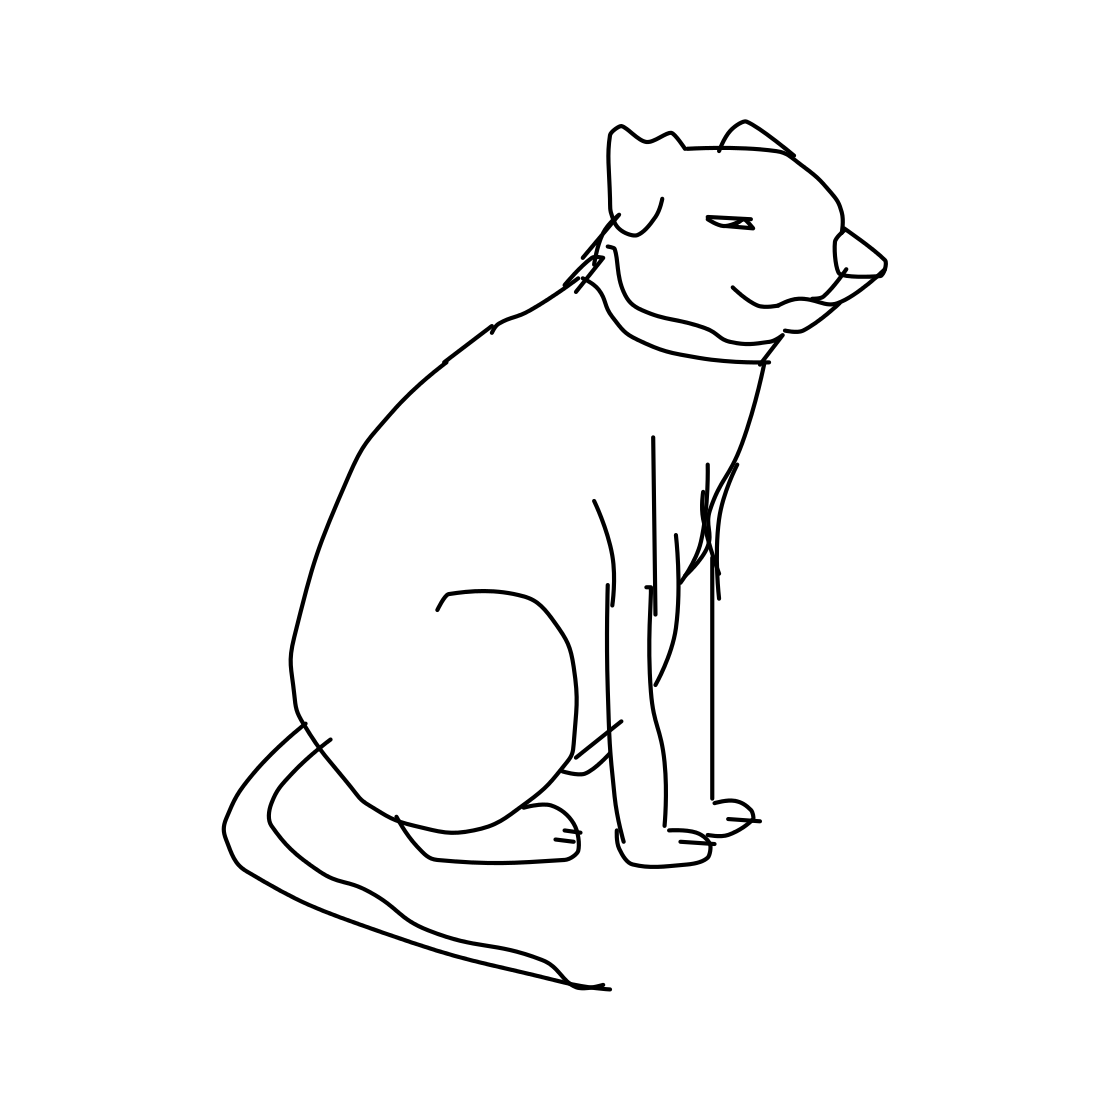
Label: dog